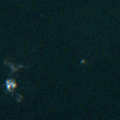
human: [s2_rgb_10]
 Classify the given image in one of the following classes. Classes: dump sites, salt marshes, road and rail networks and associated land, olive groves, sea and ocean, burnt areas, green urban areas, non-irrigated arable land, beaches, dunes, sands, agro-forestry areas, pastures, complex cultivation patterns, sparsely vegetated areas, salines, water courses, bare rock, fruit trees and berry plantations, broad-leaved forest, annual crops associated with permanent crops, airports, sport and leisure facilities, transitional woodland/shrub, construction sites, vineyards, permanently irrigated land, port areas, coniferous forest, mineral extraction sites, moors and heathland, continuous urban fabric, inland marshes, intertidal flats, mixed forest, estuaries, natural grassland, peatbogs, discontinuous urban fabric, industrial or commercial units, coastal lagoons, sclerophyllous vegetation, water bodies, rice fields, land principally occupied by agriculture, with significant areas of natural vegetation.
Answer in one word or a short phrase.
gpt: sea and ocean